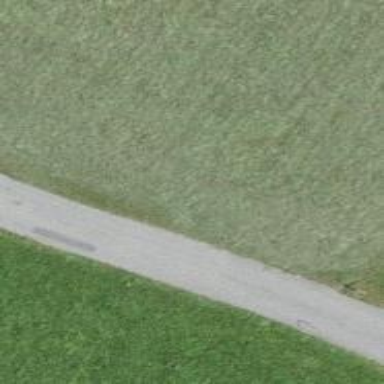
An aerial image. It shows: Well-maintained track road of grade 1.